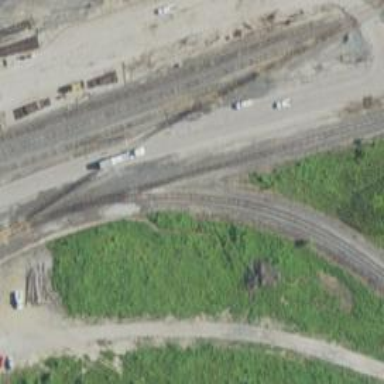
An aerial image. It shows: Railway level crossing.